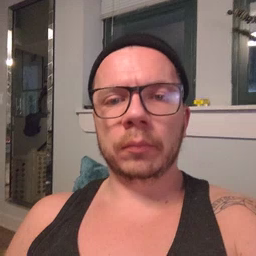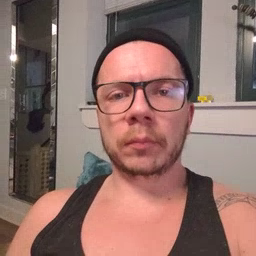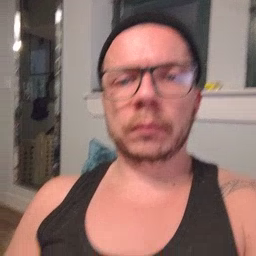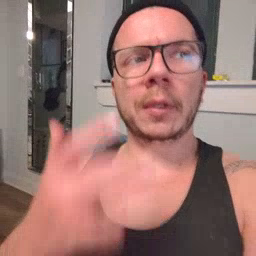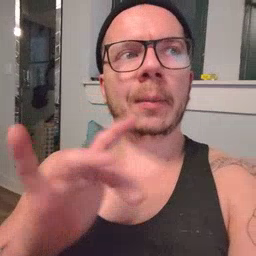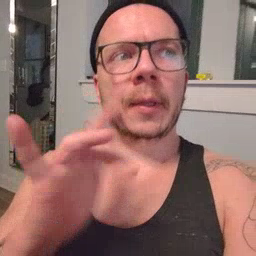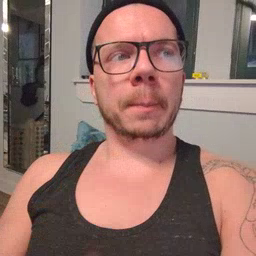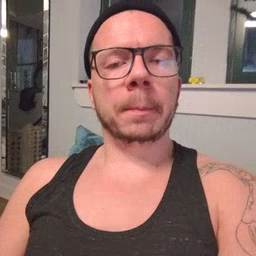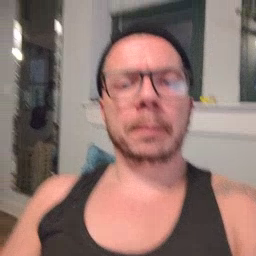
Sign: empty